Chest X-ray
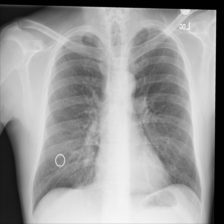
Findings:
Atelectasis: negative
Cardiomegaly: negative
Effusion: negative
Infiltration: negative
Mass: negative
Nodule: negative
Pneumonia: negative
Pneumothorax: negative
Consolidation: negative
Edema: negative
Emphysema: negative
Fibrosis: negative
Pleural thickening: negative
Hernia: negative